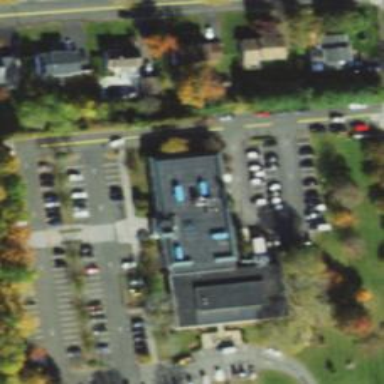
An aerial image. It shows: Government office.